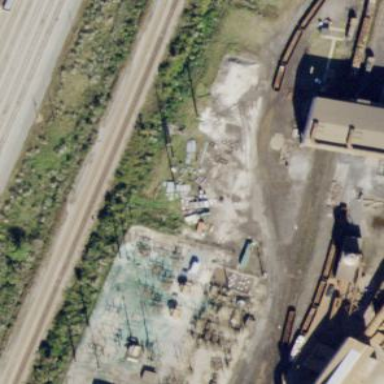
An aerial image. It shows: Industrial power substation surrounded by fence.